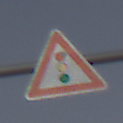
Verkehrszeichen: Lichtzeichenanlage
Umgebung: Outdoor, Nature
Tageszeit: MorningAfternoon
Wetter: PartlyCloudy
Licht: Natural
Jahreszeit: NotSpecified
Kontrast: MediumContrast